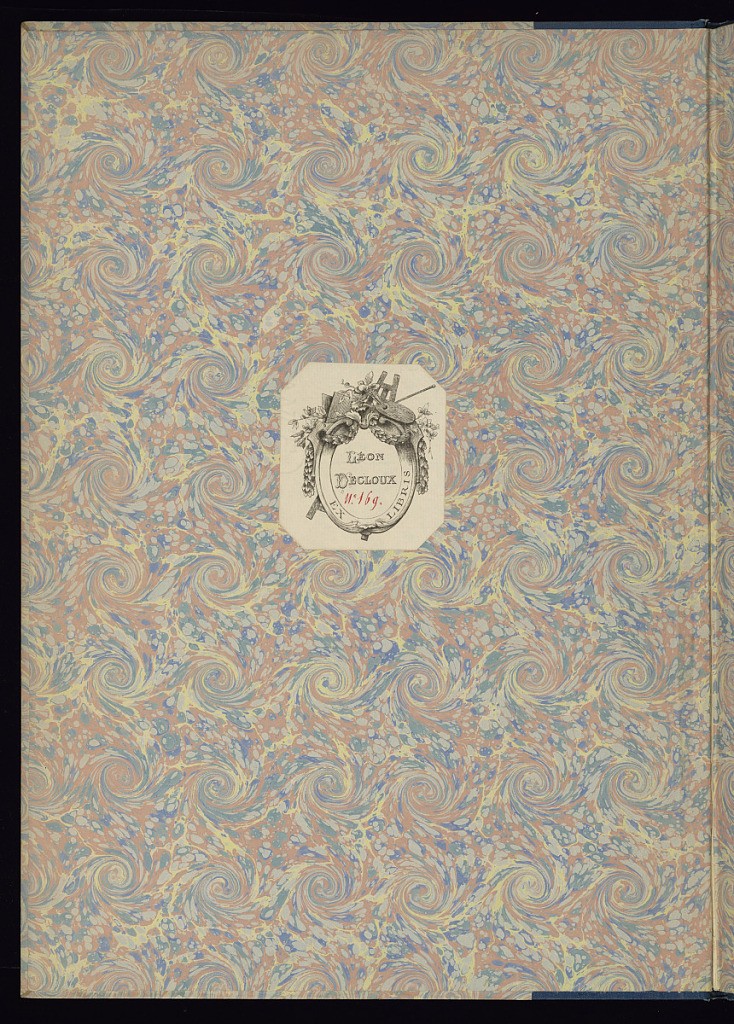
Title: Album of Interior Wall Elevations
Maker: Jean Mansart de Jouy, French, 1705 - 1783
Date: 1750–75
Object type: Album
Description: An album bound with four architectural prints depicting interior wall elevations for rooms in the Châteaux de Brunoy in France, designed by Jean Mansart de Jouy for Jean Pâris de Monmartel, marquis de Brunoy. The designs feature paneling (boiseries), console tables, chimney pieces, wall niches, wall sconces, a sofa, sculptures, a vase (or ewer), overmantel and overdoor paintings decorated with rococo ornament and motifs. The plates are titled, numbered, and signed.